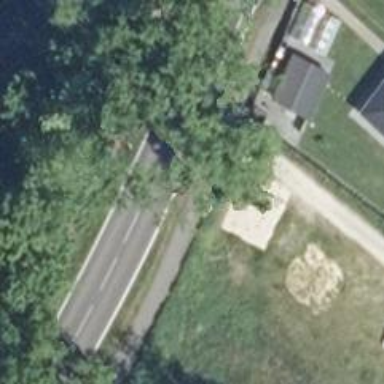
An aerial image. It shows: Secondary road with asphalt surface. There is cycle track on the left side of the road.